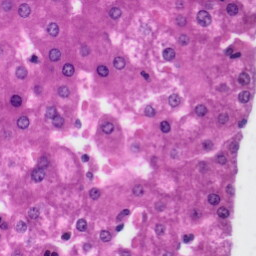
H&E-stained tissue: Liver